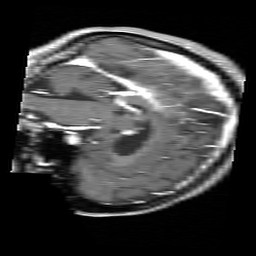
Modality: T1w
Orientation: sagittal
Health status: ill
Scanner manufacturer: siemens
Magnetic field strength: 3 T
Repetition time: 0.313 s
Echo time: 0.00281 s